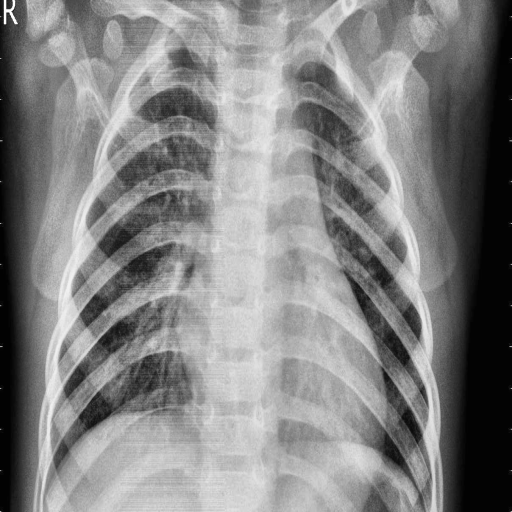
Finding: PNEUMONIA